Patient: sex M, age 65
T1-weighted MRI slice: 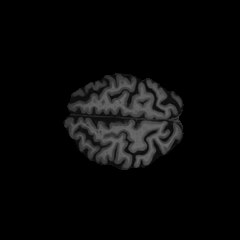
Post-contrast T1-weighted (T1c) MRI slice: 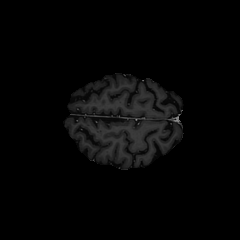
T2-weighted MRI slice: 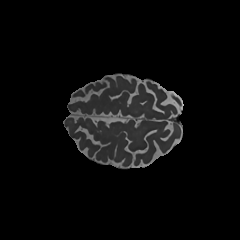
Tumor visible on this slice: no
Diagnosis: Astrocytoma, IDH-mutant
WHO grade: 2